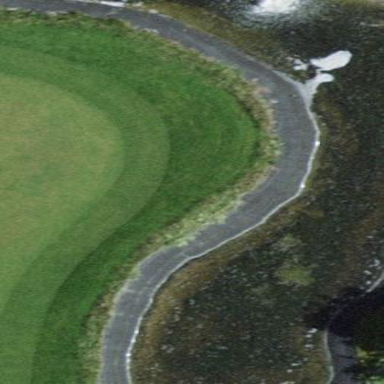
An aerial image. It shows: Water hazard on golf course.